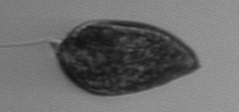
Label: Prorocentrum_micans